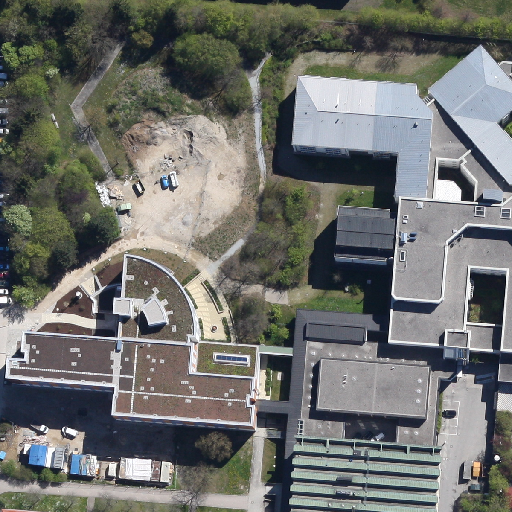
Referring expression: impervious surface